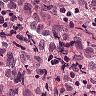
Metastatic tissue present: yes